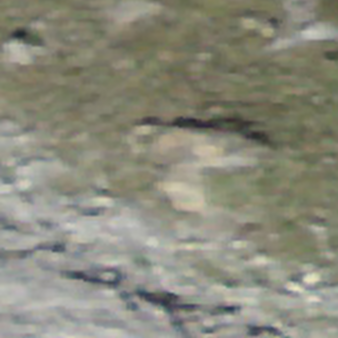
Label: other